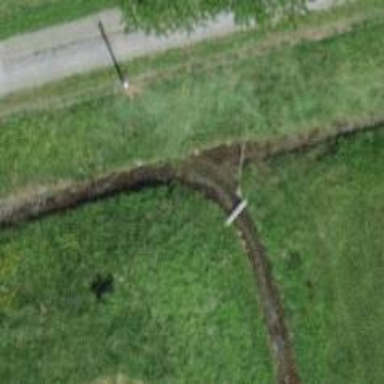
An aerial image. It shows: Ditch serving as waterway.